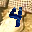
Label: 4